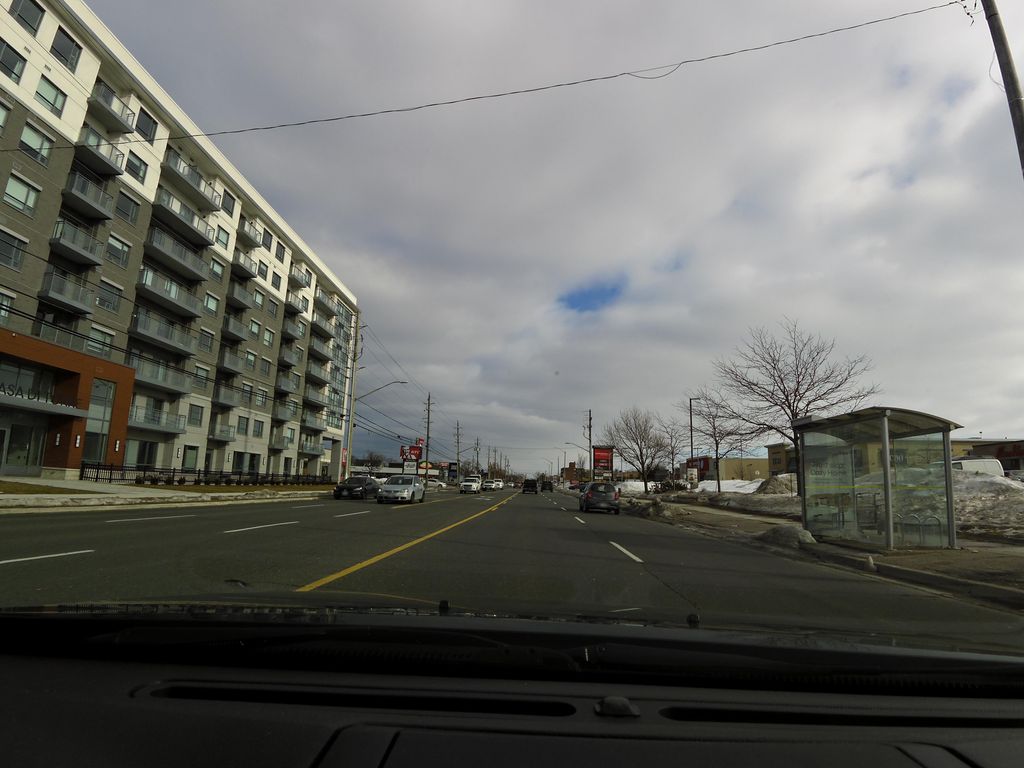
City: hamilton